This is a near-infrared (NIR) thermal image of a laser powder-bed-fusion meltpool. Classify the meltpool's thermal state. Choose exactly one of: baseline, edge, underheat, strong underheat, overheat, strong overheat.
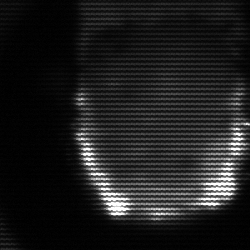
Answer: baseline